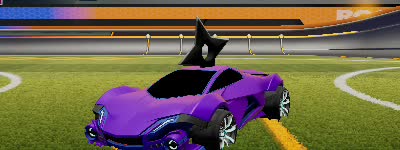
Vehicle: werewolf